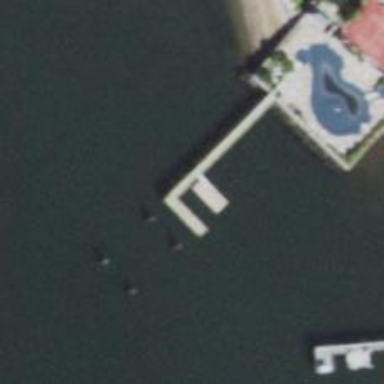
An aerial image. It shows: Man-made pier.